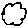
Label: cloud